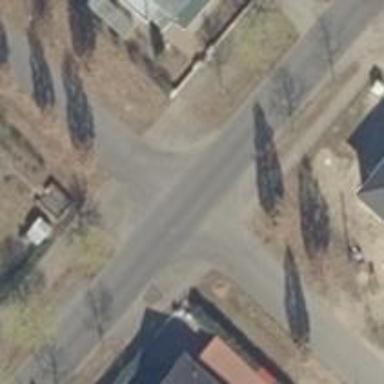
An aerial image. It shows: Unmarked crossing on the road.